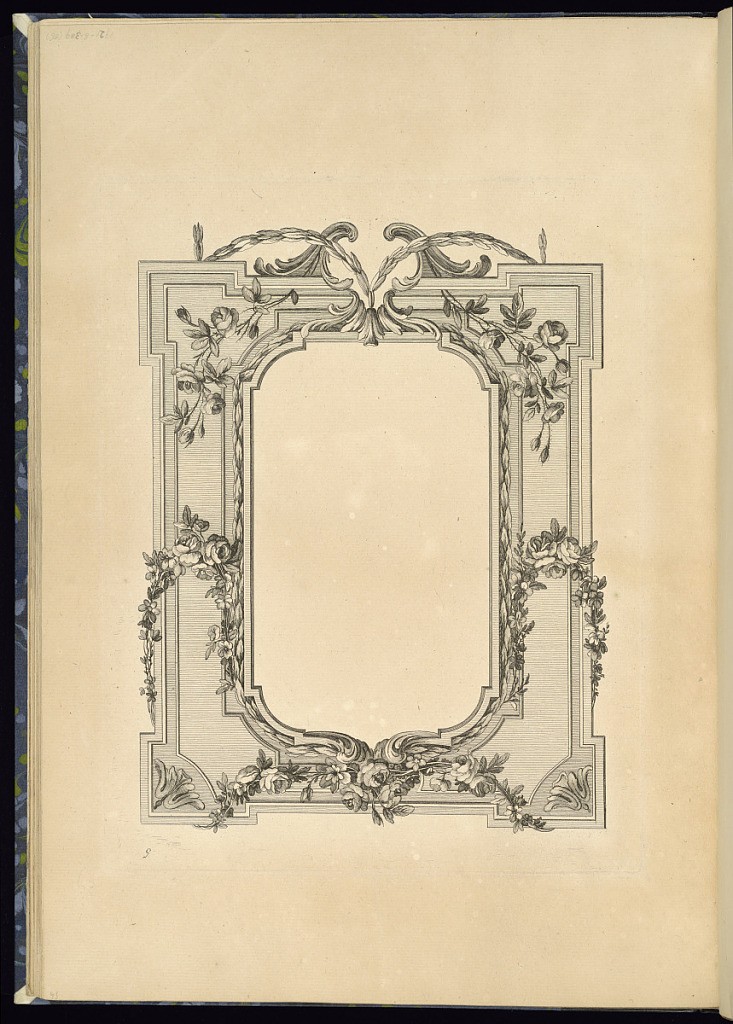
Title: Frame or Cartouche Design
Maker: Pierre Ranson, French, 1736–1786
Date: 1778
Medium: Etching on laid paper
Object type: Print
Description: Design for a frame or cartouche featuring a laurel leaf molding, festoon of flowers, scrolling acanthus leaves (rinceaux), acanthus leaf clasp, c-scrolls, flowers, and fleurons. The plate is numbered.